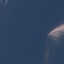
Label: SeaLake